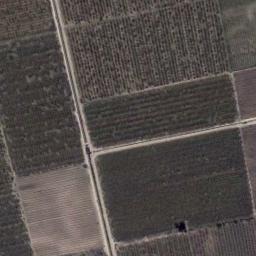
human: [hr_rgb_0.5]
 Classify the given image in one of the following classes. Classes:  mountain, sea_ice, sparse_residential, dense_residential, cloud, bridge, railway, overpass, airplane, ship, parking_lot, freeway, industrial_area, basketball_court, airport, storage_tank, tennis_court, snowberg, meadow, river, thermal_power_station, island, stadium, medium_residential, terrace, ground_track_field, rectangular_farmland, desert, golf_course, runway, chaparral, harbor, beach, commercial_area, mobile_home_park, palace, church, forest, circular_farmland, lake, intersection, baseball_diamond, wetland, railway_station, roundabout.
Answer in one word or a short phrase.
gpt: rectangular_farmland